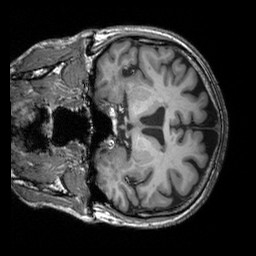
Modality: T1w
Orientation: coronal
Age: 40
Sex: male
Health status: healthy
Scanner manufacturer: siemens
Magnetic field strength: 3 T
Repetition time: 2.3 s
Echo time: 0.00303 s